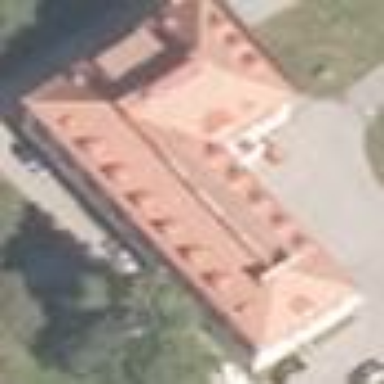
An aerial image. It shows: Nursing home building.